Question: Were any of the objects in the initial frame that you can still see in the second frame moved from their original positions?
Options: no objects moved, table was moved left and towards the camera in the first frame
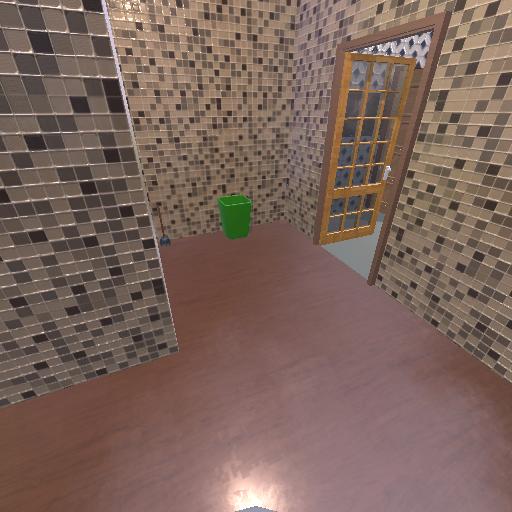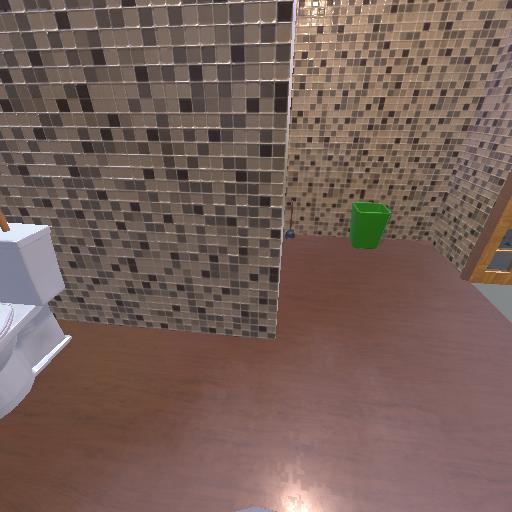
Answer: no objects moved